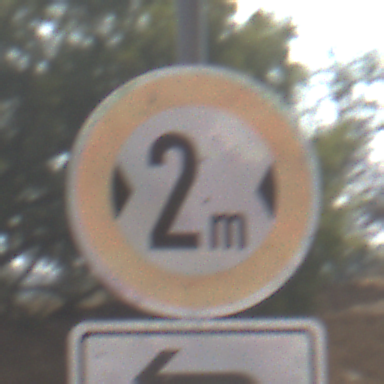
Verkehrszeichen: TatsaechlicheBreite2
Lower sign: RichtungsangabeDurchPfeile2
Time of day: MorningAfternoon
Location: Outdoor (Nature)
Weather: PartlyCloudy
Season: NotSpecified
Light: Natural